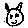
Label: cat